Question: Today, my WebStorm started to behave weird. When I stop it on breakpoint - process falls. It occurs at any breakpoint. I work with nodejs javascript.
I tried to record gif, but quality is very bad (sorry for that), however, you can imagine the problem if you look at the gif.

As you can see here: debugger caught a breakpoint, but then, process just stopped. At the bottom of the webstorm it is written: "Process finished with exit code -<PHONE> (0xC000013A: interrupted by Ctrl+C)".
Everything worked perfectly yesterday, what can be wrong?
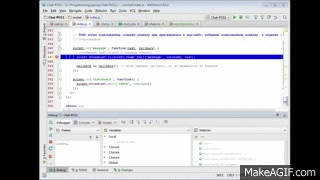
Answer: Problem occurs because of one of the old watched expressions. I just deleted them all and now debugger works again.